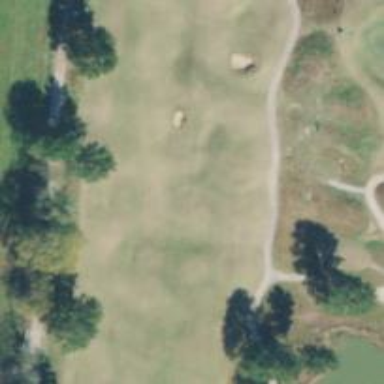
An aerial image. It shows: View of golf hole.